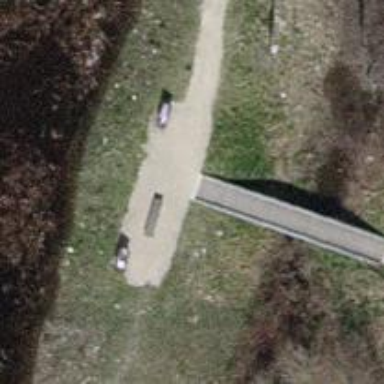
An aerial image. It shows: Path on bridge.